Question: I am trying to plot a graph and fitting it using a linear line.
'''
f1(x)=a1+b1*x
fit [0:80] f1(x) 'diff-xy-bcmLyo25perS.dat' via a1,b1
f2(x)=a2+b2*x
fit [100:220] f2(x) 'diff-xy-bcmLyo25perS.dat' via a2,b2
'''
And I tried to plot both the plots into the same graph using command:
'''
f(x) = x < 60 ? f1(x) : f2(x)
plot 'diff-xy-bcmLyo25perS.dat' using 1:2 with lines linestyle 1 title "{/Symbol b}BCMal-C_{12}C_{8}", f(x) lw 3.0 lc rgb 'black'
'''

I get a plot as above.
In that plot one could see that there are two lines intersecting at 80 (horizontal scale) and it makes shape like 'v'.
I wish to eliminate that 'v' shape intersection and I would like to get two separate lines, one from and the other one from .
How I could get this?
Appreciate any help.
Thanks in advance.
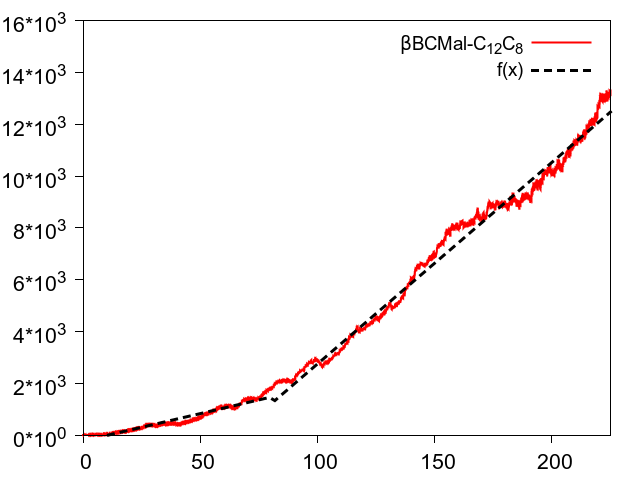
Answer: You could exploit that gnuplot doesn't plot 'infinity' and 'NaN' values (as '1.0/0')
Using
'''
plot_if_in_range(y,x,lower,upper) = (x>=lower && x<=upper)?(y):(1.0/0)
'''
You could easily plot any function in given domain:
'''
plot plot_if_in_range(exp(x) , x, -5, 2), plot_if_in_range(sin(x)+x, x, -2, 5)
'''